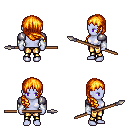
a pixel art fantasy rpg character, female body template, dark elf, purple skin, steel arm armor, gold greaves, light blonde right-swept hairstyle, white cloth bracers, spear, four views (front, back, left, right), 2x2 character sprite sheet, small pixel art, hard edges, no anti-aliasing